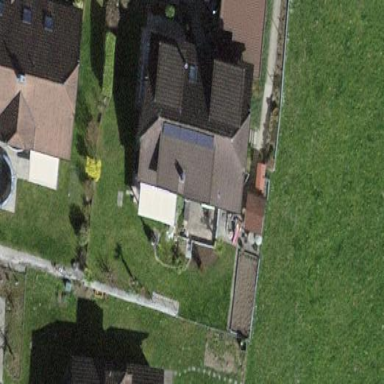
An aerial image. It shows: House with hipped roof.